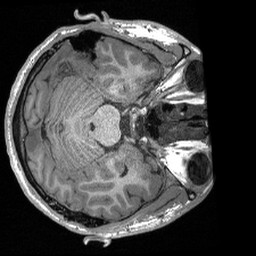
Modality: T1w
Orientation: axial
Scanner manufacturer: siemens
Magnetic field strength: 3 T
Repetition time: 2.4 s
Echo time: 0.00213 s